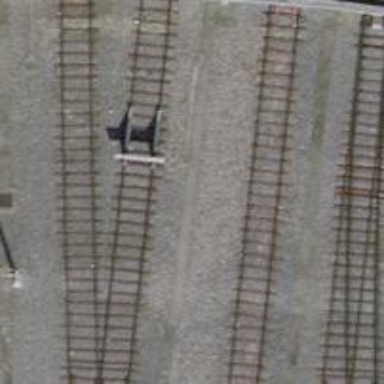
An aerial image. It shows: Railway buffer stop.